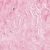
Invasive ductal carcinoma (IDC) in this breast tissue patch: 0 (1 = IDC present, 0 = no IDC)